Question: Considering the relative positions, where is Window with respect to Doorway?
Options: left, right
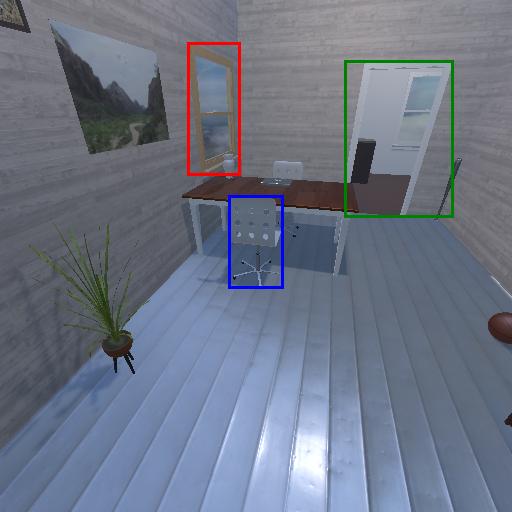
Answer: left